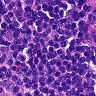
Metastatic tissue present: no